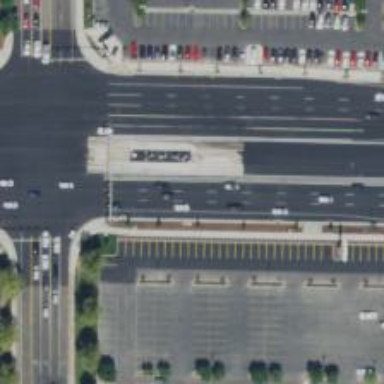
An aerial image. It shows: Busway road.